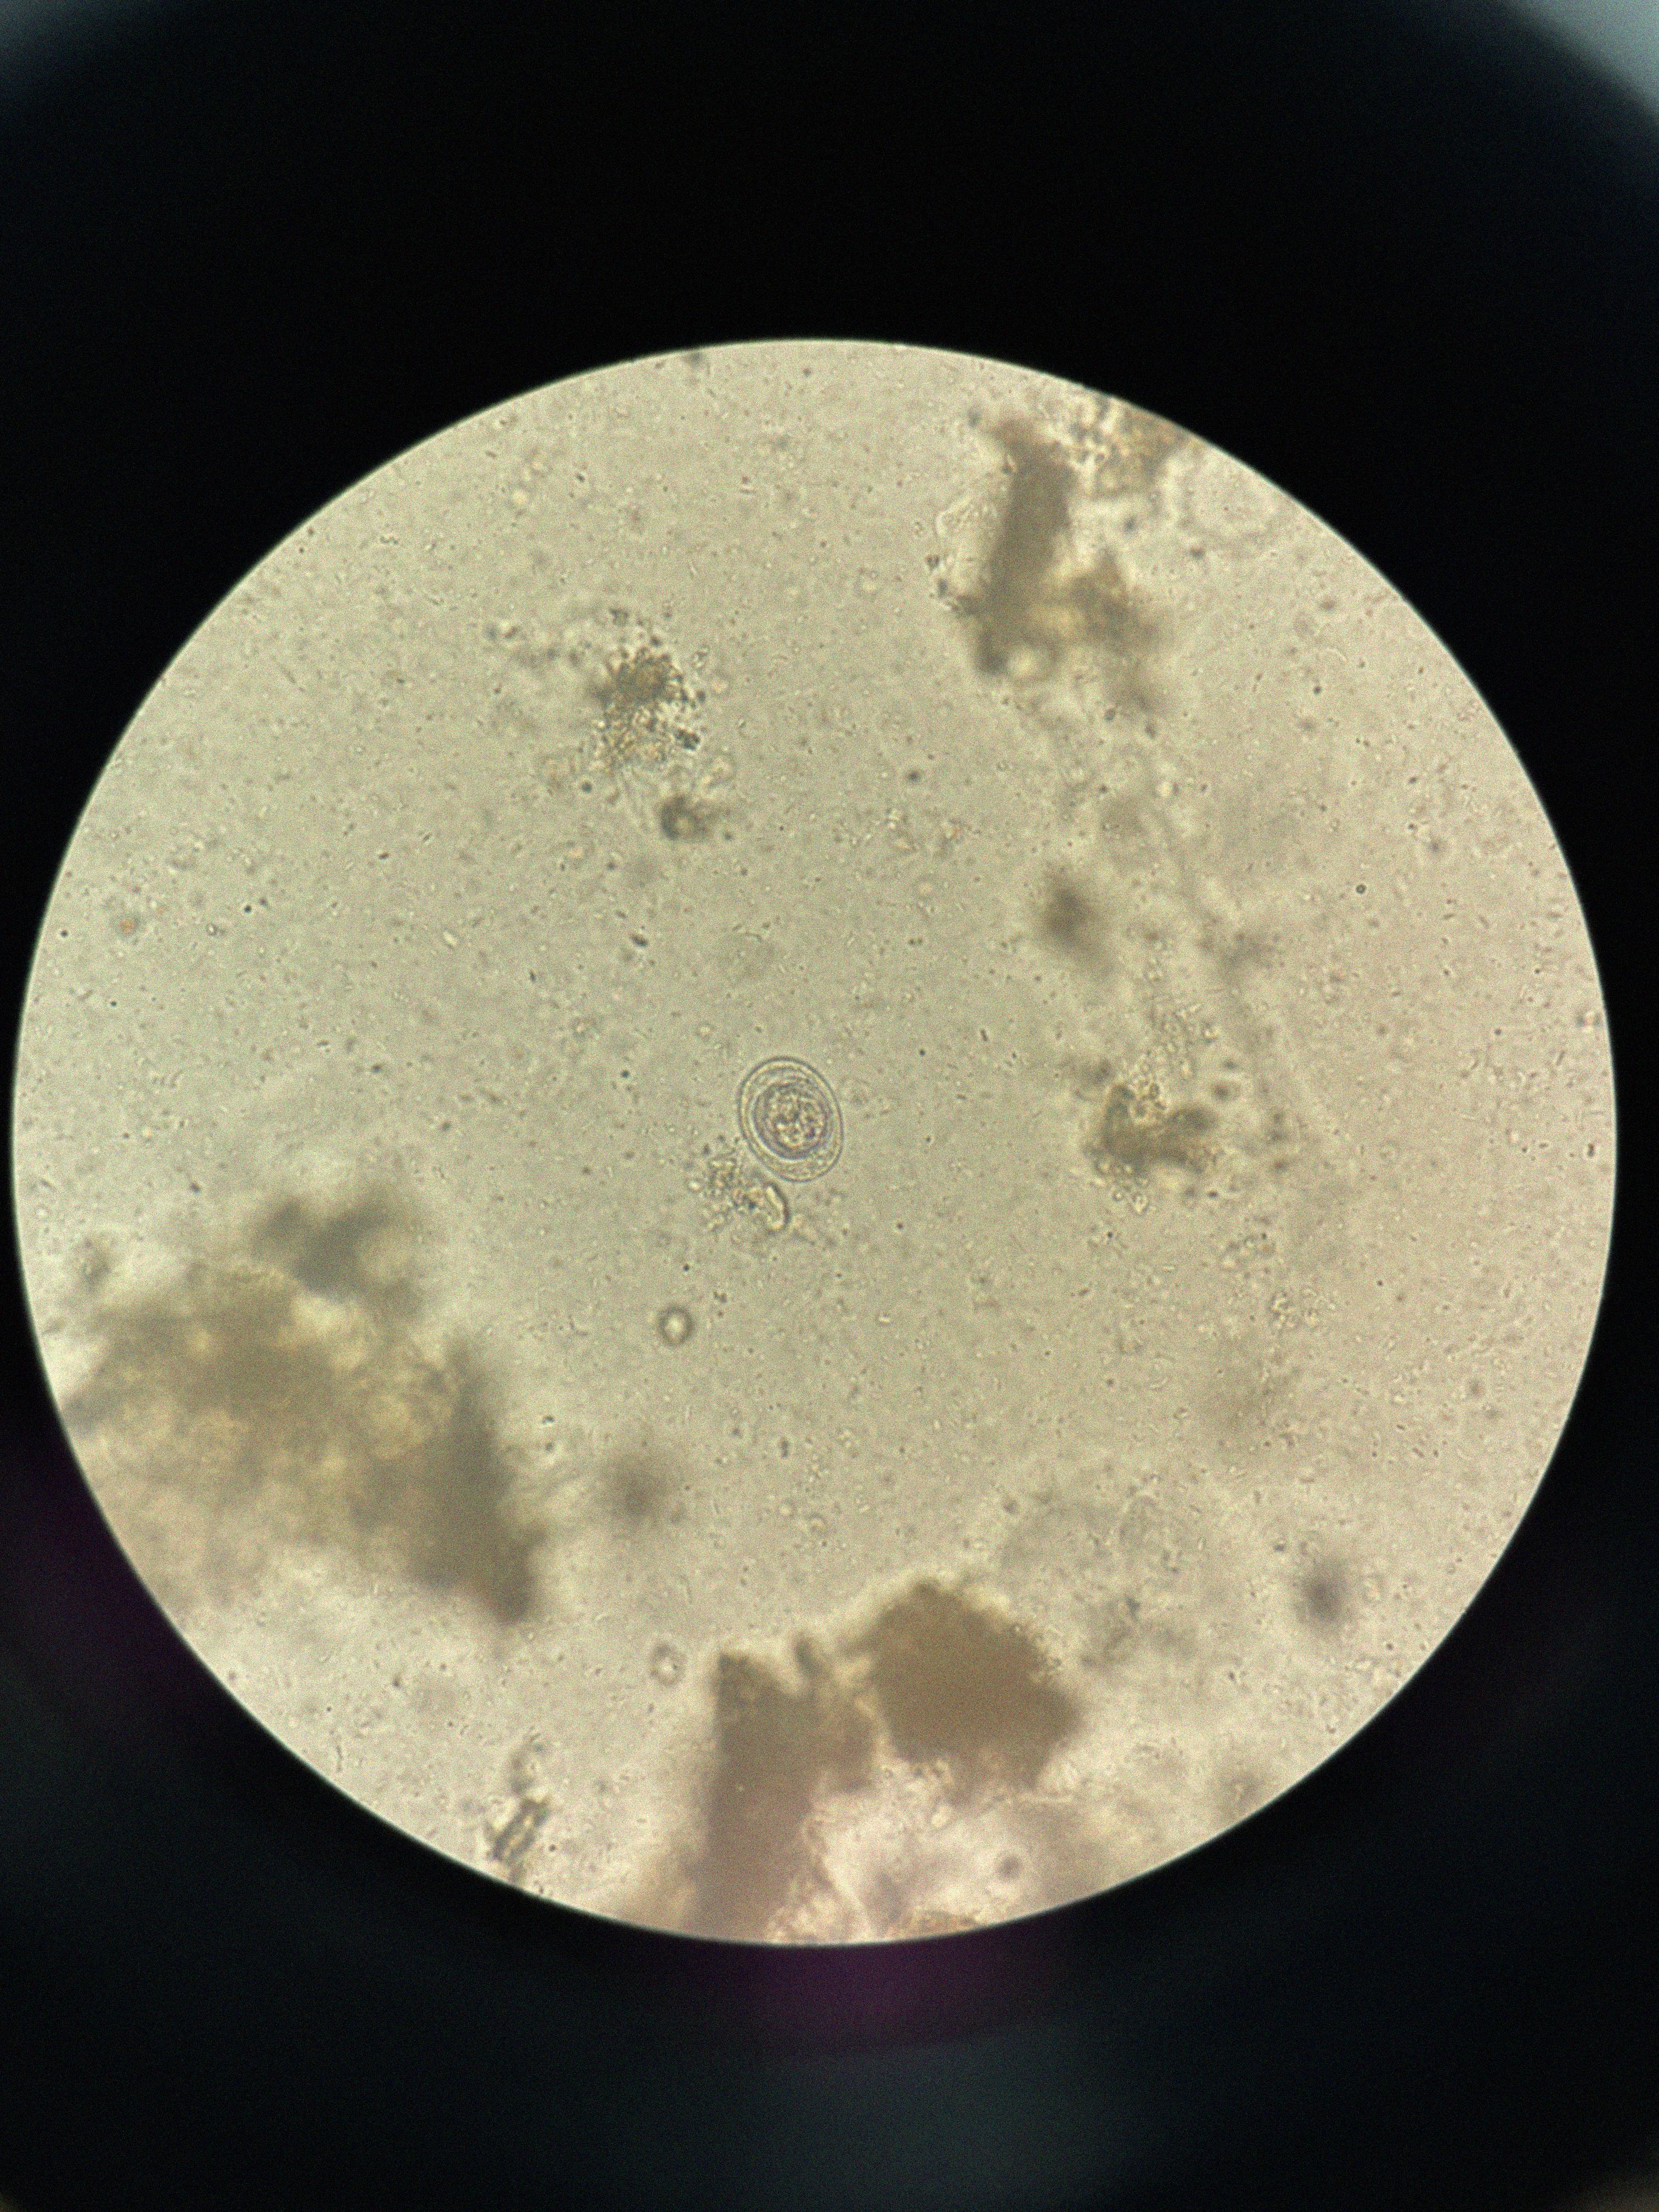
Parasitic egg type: Hymenolepis nana